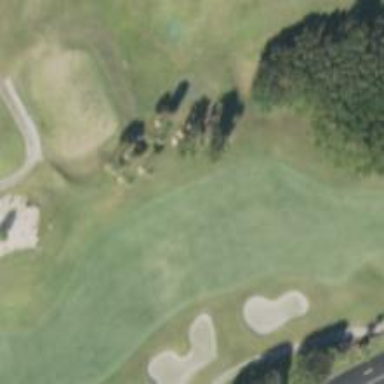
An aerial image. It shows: View of golf hole.